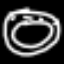
Label: donut